Question: I have pretty simple table showing prices. It looks like this

Now I want to do something which isn't that simple. I want to make it look better by making all the numbers align to the right while retaining alignment of 'od' and 'Kc'. In other words, in this case I want the last number '60' to shift to the right to align with the longer numbers above.
The only way that came to my mind is to split each column into 3 columns containing each "word" 'od', 'the number itself' and 'Kc' and make the middle one align to the right. Also I need to minimize the width of the first two in the triad.
In other words, I want to split the column into 3, having the total width of 25% of the table and the first two columns should be as small as possible and the last column with 'Kc' should take as much of the width as possible.
This way I can align the number to the right while making the illusion of the whole text being aligned to the left.
Here's the over-simplified code of what I tried to do:
'''
<table>
<tr>
<th>Cenik</th>
<th colspan="3">Kratke vlasy</th>
<th colspan="3">Podlouhle vlasy</th>
<th colspan="3">Dlouhe vlasy</th>
</tr>
<tr>
<td>Strih</td>
<td>od</td>
<td>130</td>
<td>Kc</td>
<td>od</td>
<td>280</td>
<td>Kc</td>
<td>od</td>
<td>250</td>
<td>Kc</td>
</tr>
<!-- OTHER ROWS HERE -->
</table>
'''
and the CSS styles
'''
th, td { width: 25% }
tr td:nth-child(2),
tr td:nth-child(3),
tr td:nth-child(5),
tr td:nth-child(6),
tr td:nth-child(8),
tr td:nth-child(9) { width: 1px; }
'''
I tried to do just this to see how it will work out. It didn't affect the width of the columns at all. The columns are still evenly spaced. I don't understand what's wrong with this code. Any ideas?
Also if you have better idea how to align the numbers in the first place, feel free to share it. I understand that this is pretty much hack but I don't know any better. Thanks.
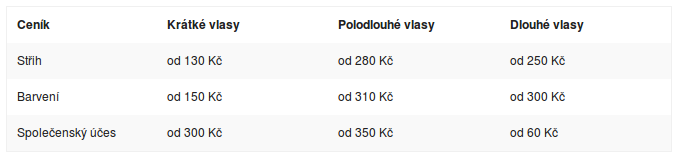
Answer: My suggestion would be to fill in spaces to align the numbers. You can use <URL>.
'''
table {
font-feature-settings: "tnum";
}
'''
'''
<table>
<tr>
<th>Cenik</th>
<th>Kratke vlasy</th>
</tr>
<tr>
<td>Strih</td>
<td>od &#8199;&#8199;&#8199;1 Kc</td>
</tr>
<tr>
<td>Strih</td>
<td>od &#8199;&#8199;60 Kc</td>
</tr>
<tr>
<td>Strih</td>
<td>od &#8199;160 Kc</td>
</tr>
<tr>
<td>Strih</td>
<td>od 1160 Kc</td>
</tr>
</table>
'''